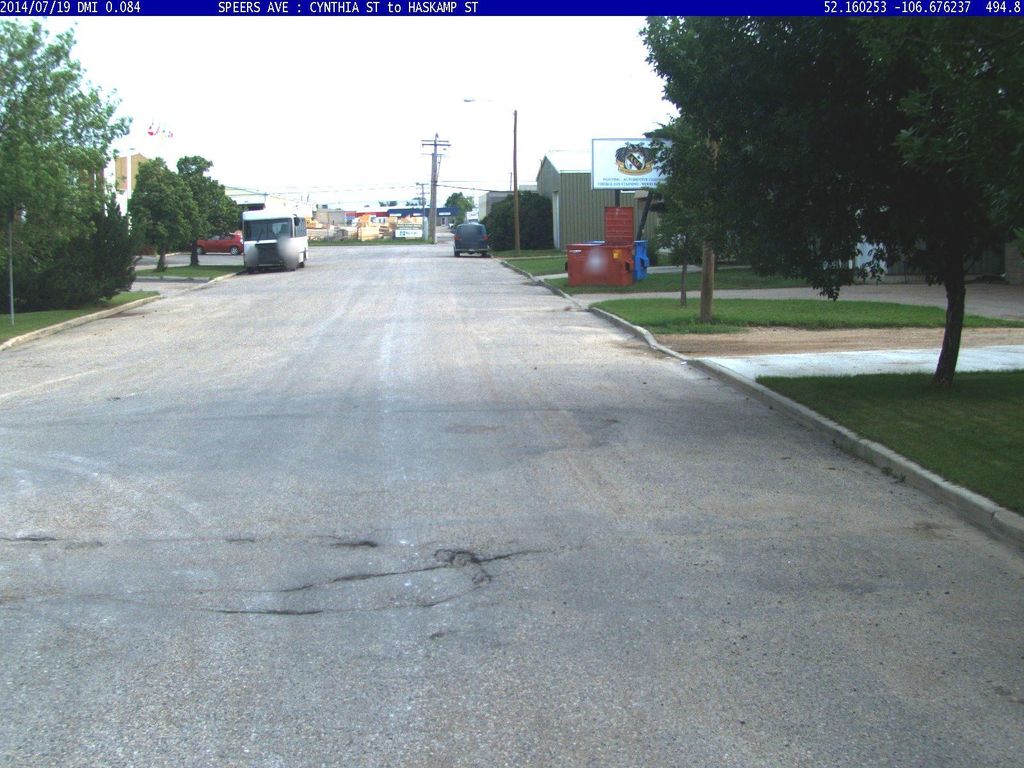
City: saskatoon